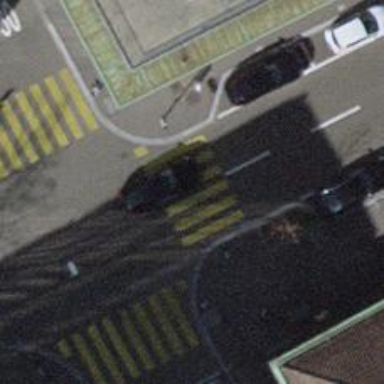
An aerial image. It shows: Zebra crossing controlled by traffic signals with zebra markings.